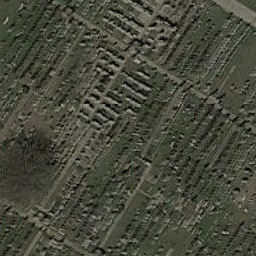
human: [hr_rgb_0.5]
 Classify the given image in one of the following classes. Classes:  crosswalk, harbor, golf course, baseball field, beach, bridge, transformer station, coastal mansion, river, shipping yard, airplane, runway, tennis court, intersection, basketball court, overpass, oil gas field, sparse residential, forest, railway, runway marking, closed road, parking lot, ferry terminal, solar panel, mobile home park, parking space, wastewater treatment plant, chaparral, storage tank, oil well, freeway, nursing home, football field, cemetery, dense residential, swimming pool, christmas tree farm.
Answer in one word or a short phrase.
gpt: cemetery